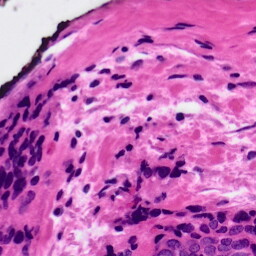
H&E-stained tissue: Ovarian